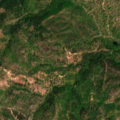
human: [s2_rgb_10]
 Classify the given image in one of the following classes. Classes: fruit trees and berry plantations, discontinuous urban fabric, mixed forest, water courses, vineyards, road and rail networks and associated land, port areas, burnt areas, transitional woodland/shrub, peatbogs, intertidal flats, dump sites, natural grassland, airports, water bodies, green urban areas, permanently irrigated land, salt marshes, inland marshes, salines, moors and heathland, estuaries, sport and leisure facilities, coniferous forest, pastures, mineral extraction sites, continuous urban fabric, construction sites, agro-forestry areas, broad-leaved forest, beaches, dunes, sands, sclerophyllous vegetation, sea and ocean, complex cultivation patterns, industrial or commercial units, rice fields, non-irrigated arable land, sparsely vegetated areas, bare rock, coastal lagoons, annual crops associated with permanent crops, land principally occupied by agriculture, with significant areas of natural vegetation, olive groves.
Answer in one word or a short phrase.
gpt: continuous urban fabric